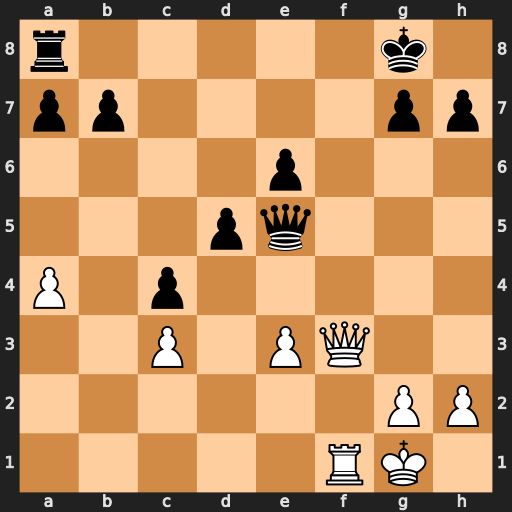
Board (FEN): r5k1/pp4pp/4p3/3pq3/P1p5/2P1PQ2/6PP/5RK1
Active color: w
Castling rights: -
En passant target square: -
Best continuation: Qf7+ Kh8 Qf8+ Rxf8 Rxf8#